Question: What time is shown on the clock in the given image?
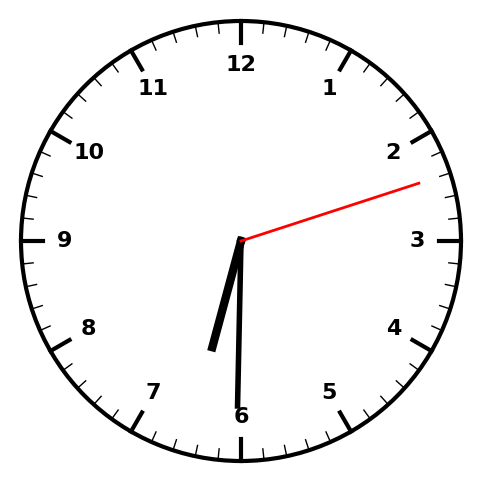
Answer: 06:30:12